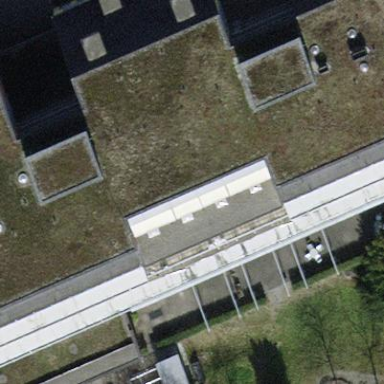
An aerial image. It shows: Building.